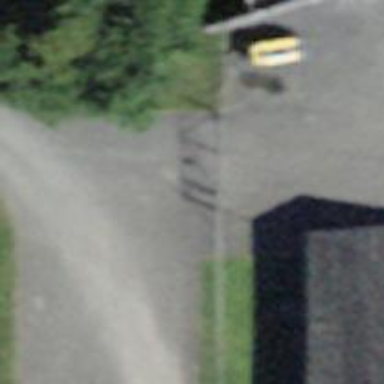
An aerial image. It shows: Gate.